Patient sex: F
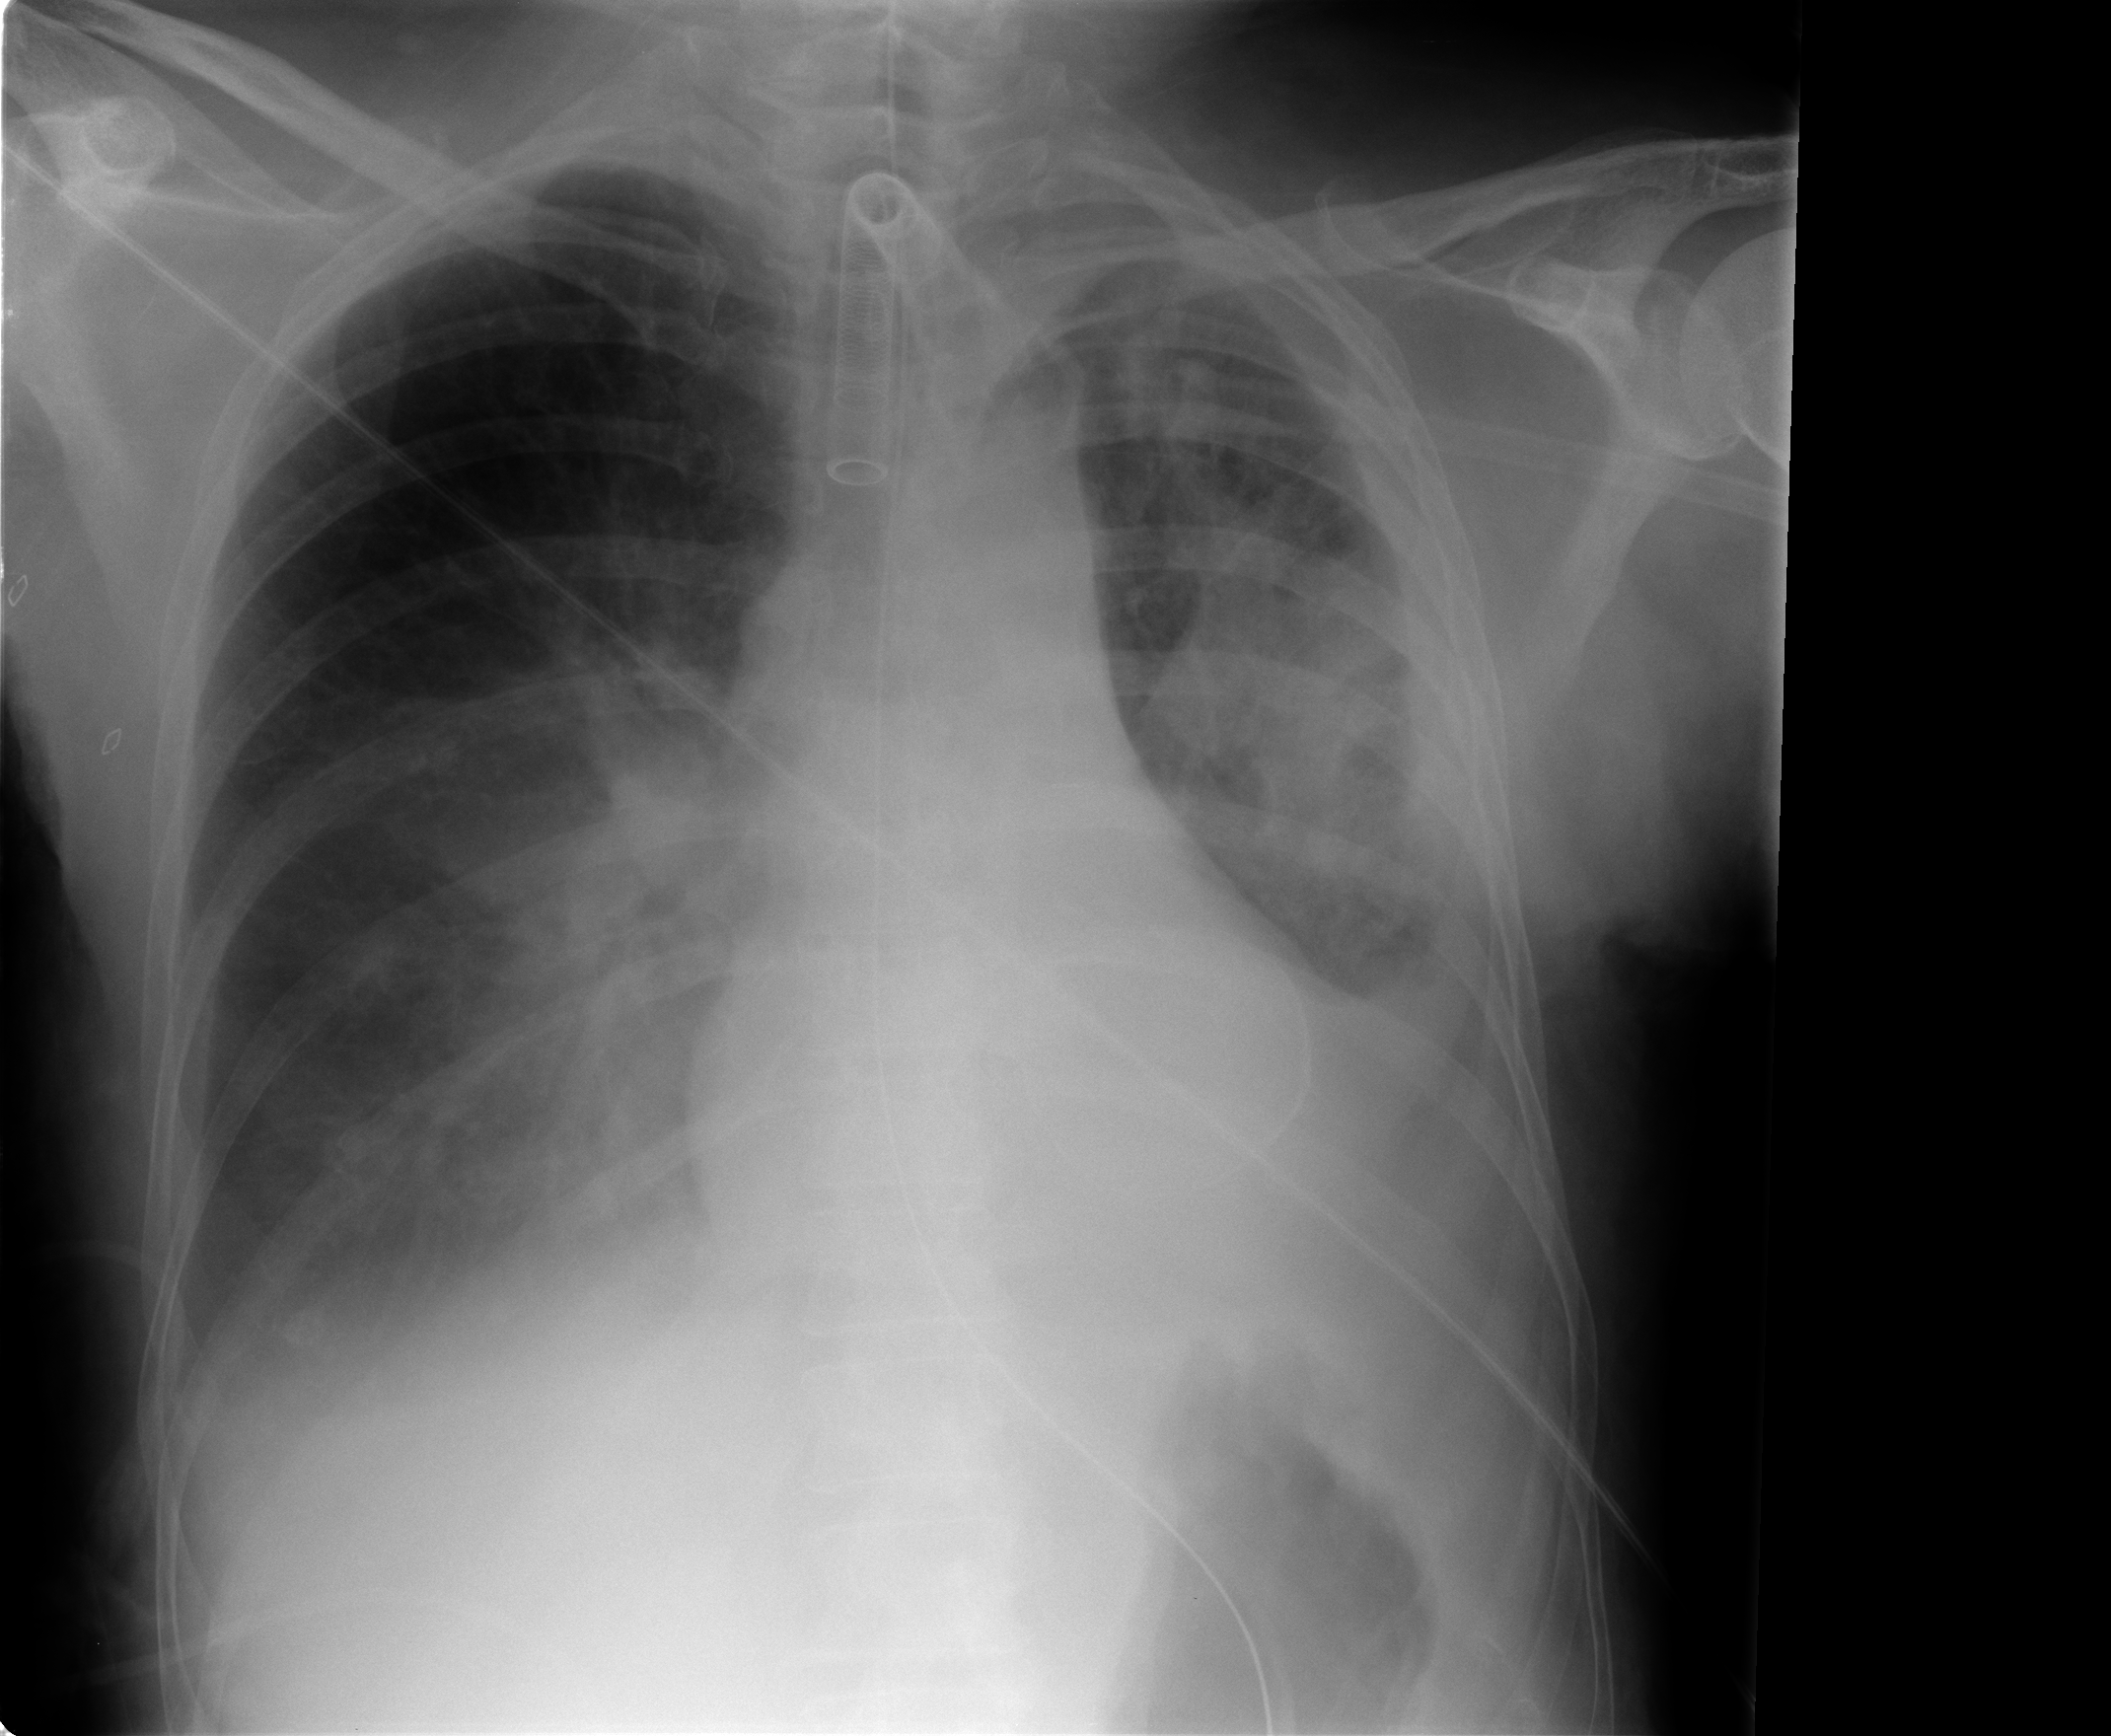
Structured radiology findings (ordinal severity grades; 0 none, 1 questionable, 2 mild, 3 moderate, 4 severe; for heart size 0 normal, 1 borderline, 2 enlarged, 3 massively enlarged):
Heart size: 0
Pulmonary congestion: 1
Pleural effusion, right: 1
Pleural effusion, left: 2
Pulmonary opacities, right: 1
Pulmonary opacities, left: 3
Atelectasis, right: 1
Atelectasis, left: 2